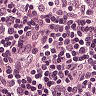
Metastatic tissue present: no